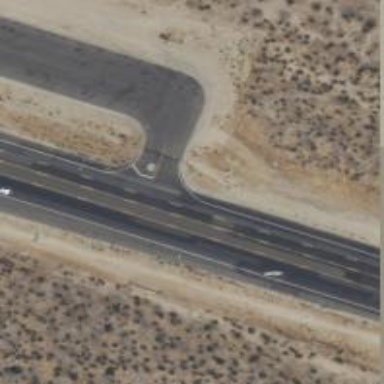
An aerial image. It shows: Asphalt road designated as trunk highway.